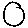
Label: circle